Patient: sex F, age 64
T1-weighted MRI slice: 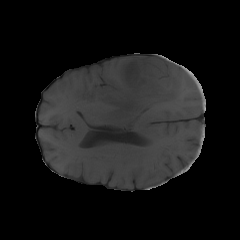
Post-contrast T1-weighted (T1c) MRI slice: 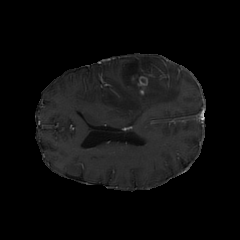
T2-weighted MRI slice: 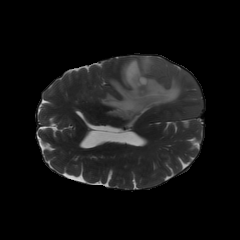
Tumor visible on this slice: yes
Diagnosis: Glioblastoma, IDH-wildtype
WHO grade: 4